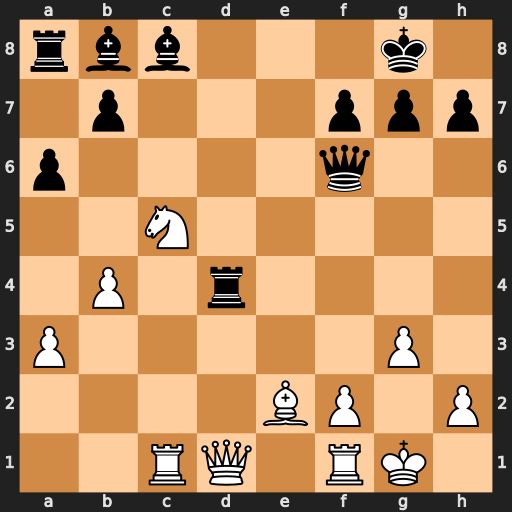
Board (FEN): rbb3k1/1p3ppp/p4q2/2N5/1P1r4/P5P1/4BP1P/2RQ1RK1
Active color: w
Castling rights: -
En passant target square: -
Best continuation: Ne4 Qd8 Qxd4